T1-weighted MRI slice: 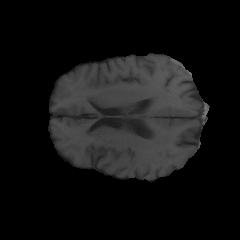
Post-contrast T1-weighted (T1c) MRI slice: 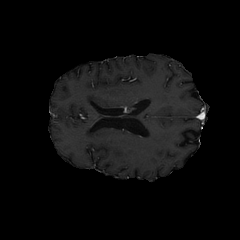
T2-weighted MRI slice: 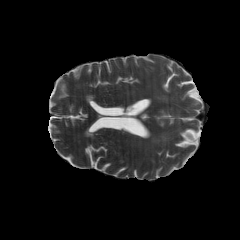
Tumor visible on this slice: no